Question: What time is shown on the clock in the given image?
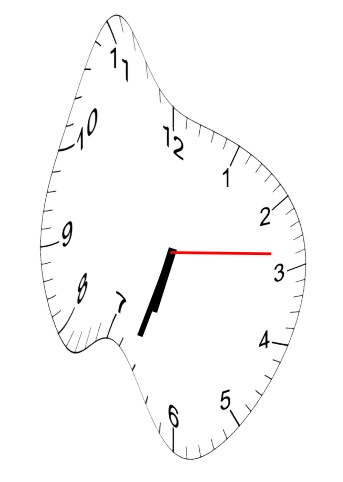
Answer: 06:33:14